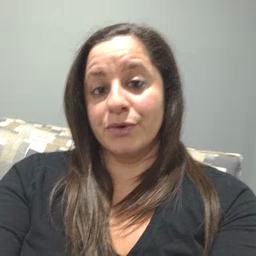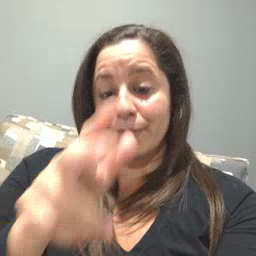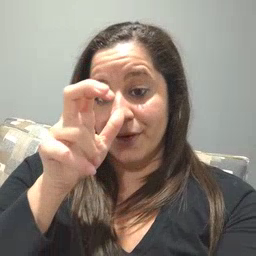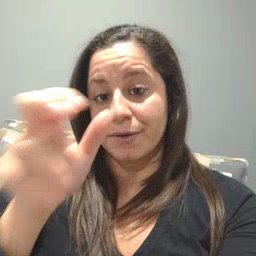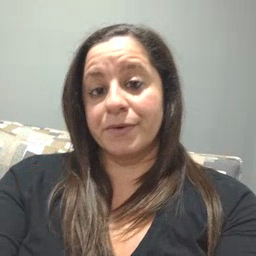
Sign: bug